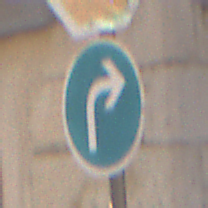
Verkehrszeichen: VorgeschriebeneFahrtrichtungRechts
Zusatzzeichen oben: Stop
Umgebung: Outdoor, Urban
Tageszeit: Midday
Wetter: Clear
Licht: Natural
Jahreszeit: NotSpecified
Kontrast: HighContrast